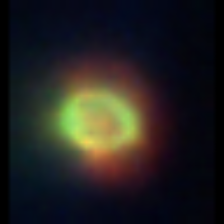
Taxon: NanoPlankton
Group: Other